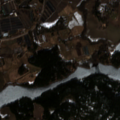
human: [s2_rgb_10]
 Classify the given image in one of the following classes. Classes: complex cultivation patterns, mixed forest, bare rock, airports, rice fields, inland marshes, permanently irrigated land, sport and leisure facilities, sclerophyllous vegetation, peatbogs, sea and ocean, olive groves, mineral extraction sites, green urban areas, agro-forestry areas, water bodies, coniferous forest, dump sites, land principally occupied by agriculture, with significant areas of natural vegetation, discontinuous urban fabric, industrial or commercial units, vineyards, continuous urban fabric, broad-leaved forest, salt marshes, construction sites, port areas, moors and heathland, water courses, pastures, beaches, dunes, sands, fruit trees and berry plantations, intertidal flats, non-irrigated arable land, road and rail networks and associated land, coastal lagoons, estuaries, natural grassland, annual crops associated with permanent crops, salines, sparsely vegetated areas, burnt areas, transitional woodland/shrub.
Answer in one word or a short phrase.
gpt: non-irrigated arable land, land principally occupied by agriculture, with significant areas of natural vegetation, coniferous forest, water bodies